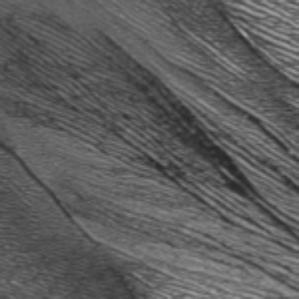
Label: frost